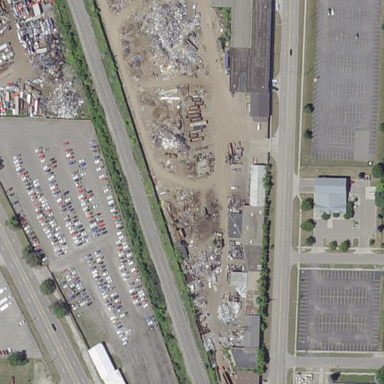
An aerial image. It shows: Scrap yard situated in industrial area.